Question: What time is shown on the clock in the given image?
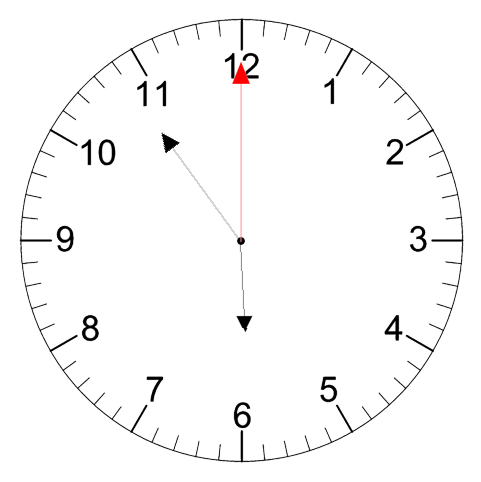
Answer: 05:54:00